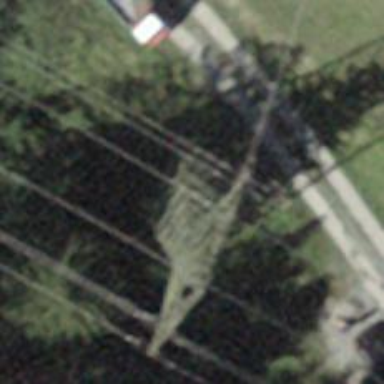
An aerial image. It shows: Lattice structure tower.